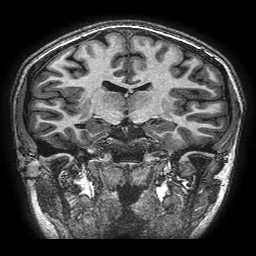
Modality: T1w
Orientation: sagittal
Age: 15
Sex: female
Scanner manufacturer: ge
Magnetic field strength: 3 T
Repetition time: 0.00766 s
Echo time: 0.003476 s